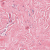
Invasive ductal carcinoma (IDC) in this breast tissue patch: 0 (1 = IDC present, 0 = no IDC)